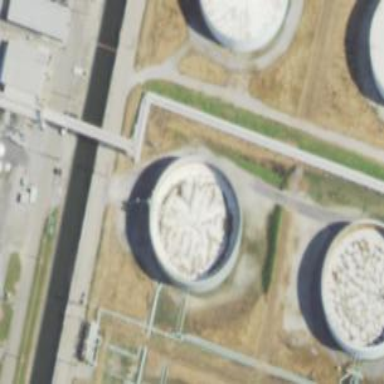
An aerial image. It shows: Storage tank which is man-made and housed in building.